Question: Drop list using quick action dialog in android ?
drop down list should be

i don't want to use spinner.
i have tried out example
<URL>
and
<URL>
please help.
Thanks in advance......
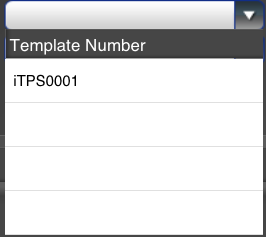
Answer: Well Shivaji,
This would not be possible with straight options and you need customize library for that if I am not wrong. Because QuickAction is preferably used to offer a minimum set of actions.
However, as an alternate, I would suggest you to make use of <URL> and integrate your ListView inside.
This should work perfectly for you.
Hope this helps.